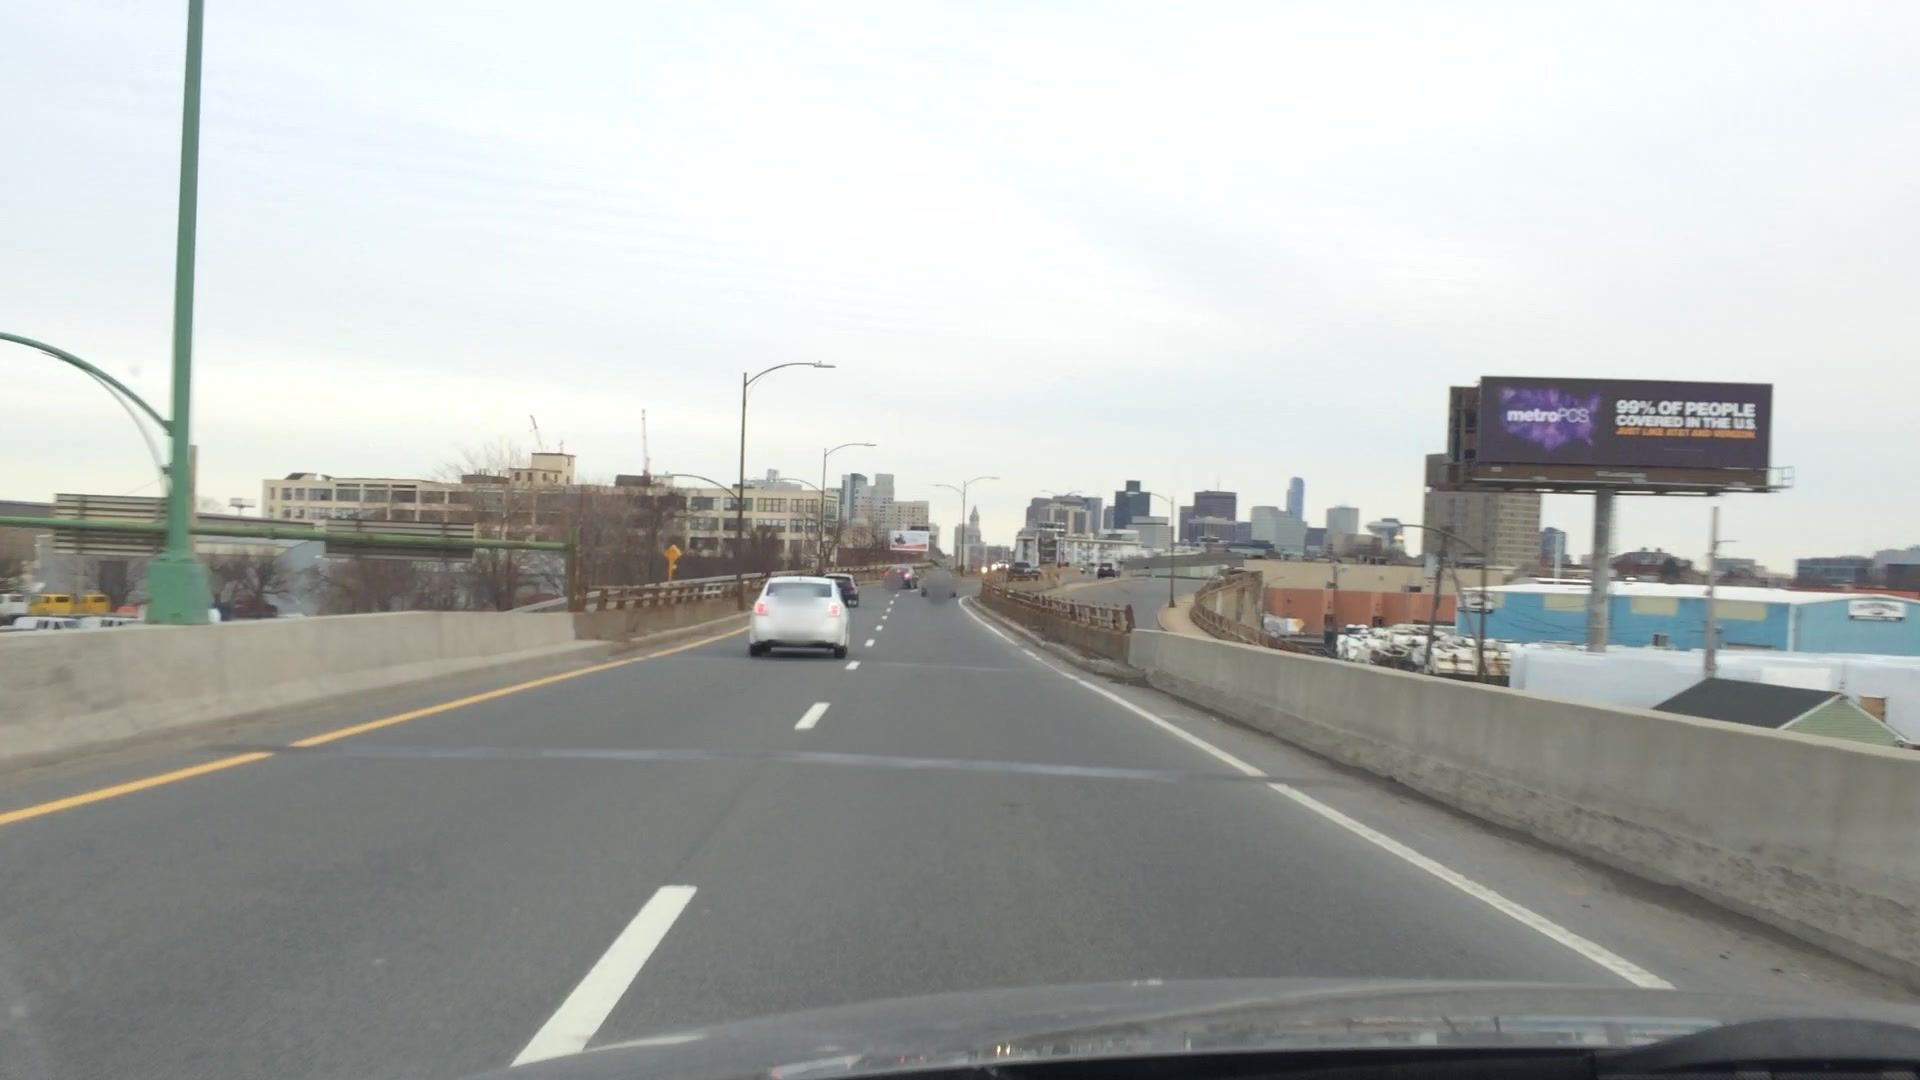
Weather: cloudy
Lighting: day
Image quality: good
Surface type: driving surface
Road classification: trunk_link
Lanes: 1
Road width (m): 12.2
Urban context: urban centre
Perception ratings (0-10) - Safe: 3.07, Lively: 1.31, Beautiful: 1.4, Boring: 4.25, Depressing: 7.21, Wealthy: 2.27